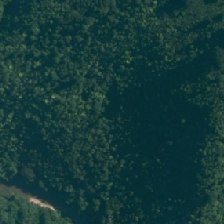
Land cover: indigenous_forest